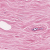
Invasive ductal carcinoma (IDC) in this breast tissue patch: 0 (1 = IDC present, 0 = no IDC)